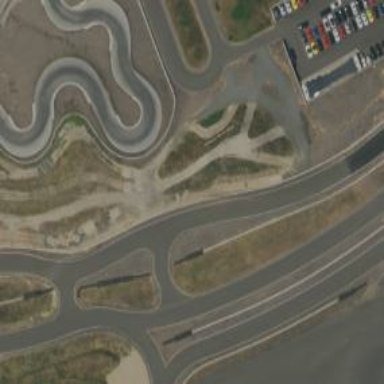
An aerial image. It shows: Motor sport raceway.